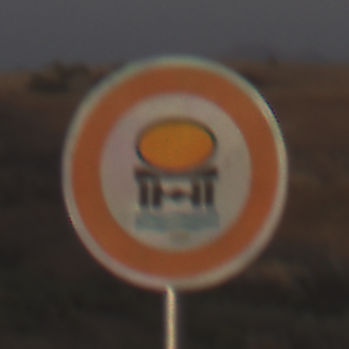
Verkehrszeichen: VerbotFahrzeugeWassergefaehrdenderLadung
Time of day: SunriseSunset
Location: Outdoor (Nature)
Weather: PartlyCloudy
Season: NotSpecified
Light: Natural